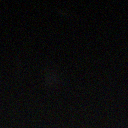
Screen state: off